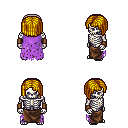
a pixel art fantasy rpg character, male body template, skeleton, maroon tattered cape, robe skirt, blonde pageboy hairstyle, leather bracers, four views (front, back, left, right), 2x2 character sprite sheet, small pixel art, hard edges, no anti-aliasing